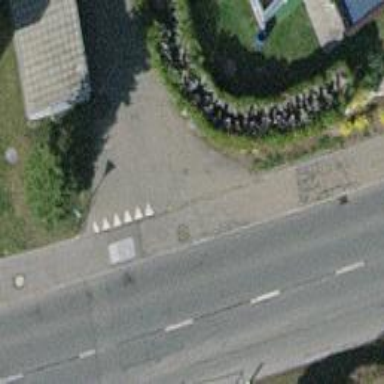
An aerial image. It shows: Hedge barrier.